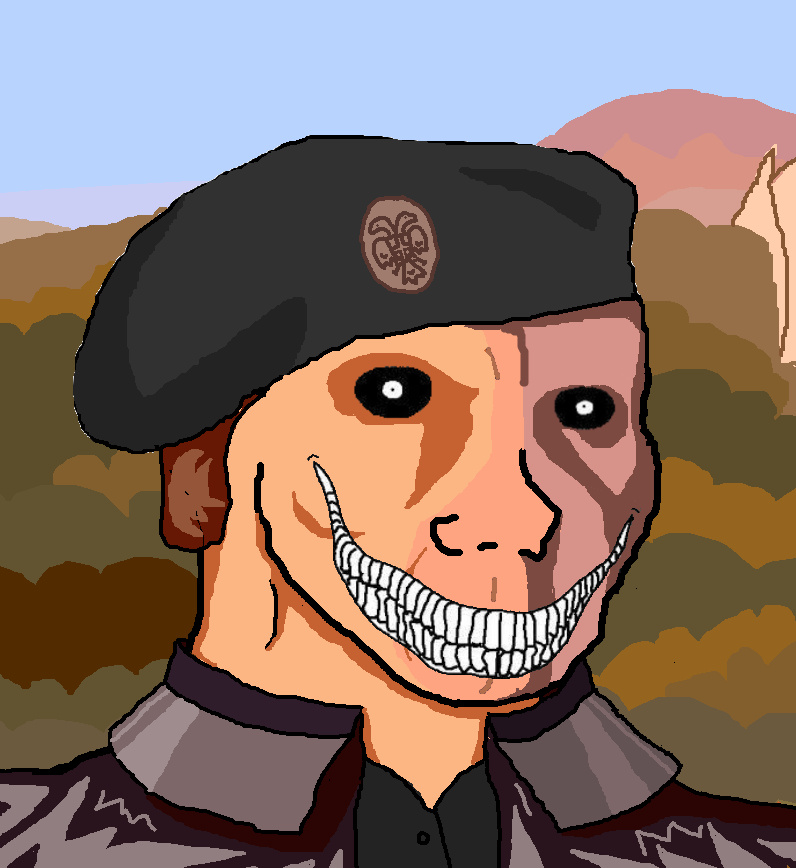
Label: 5_Wojak_with_Background